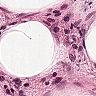
Metastatic tissue present: no